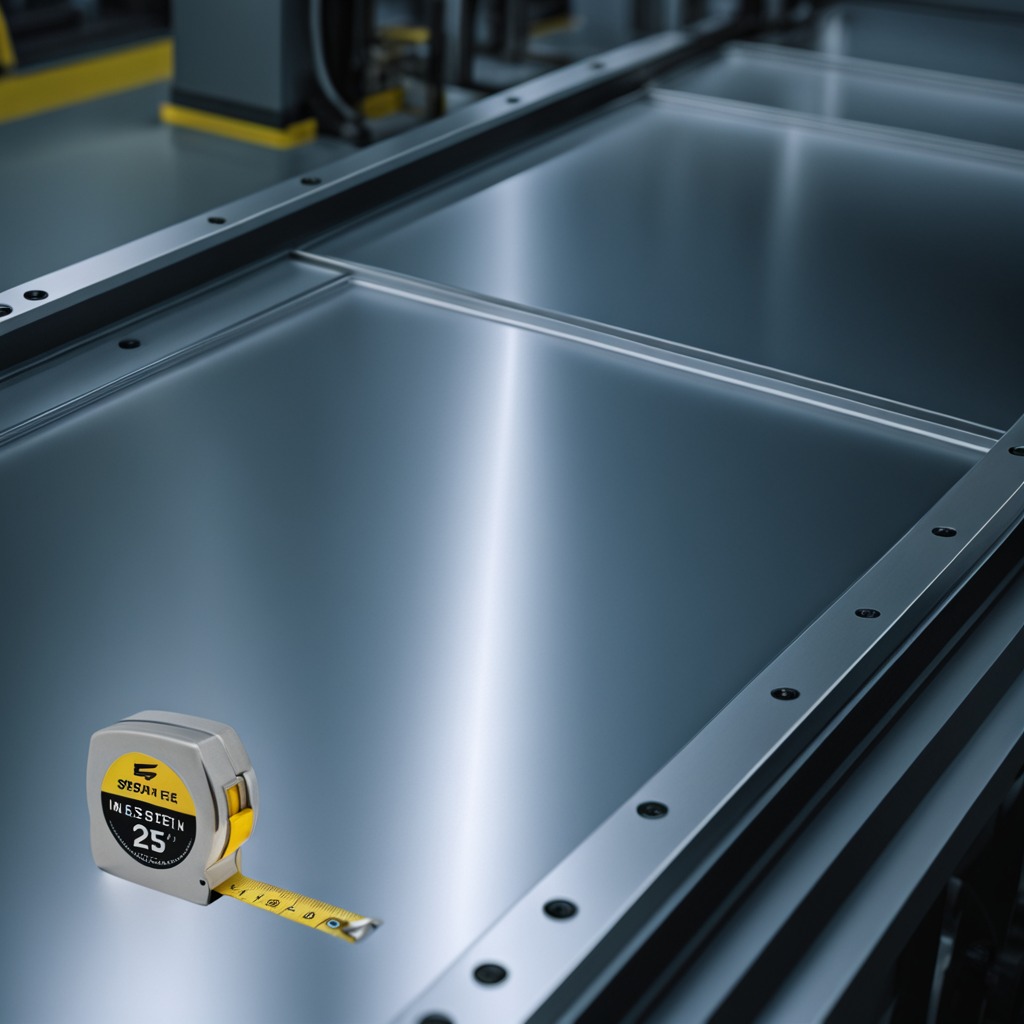
A measuring tape is lying on the metal table in the machine shop under fluorescent lights.